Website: bh-photo
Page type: gifting
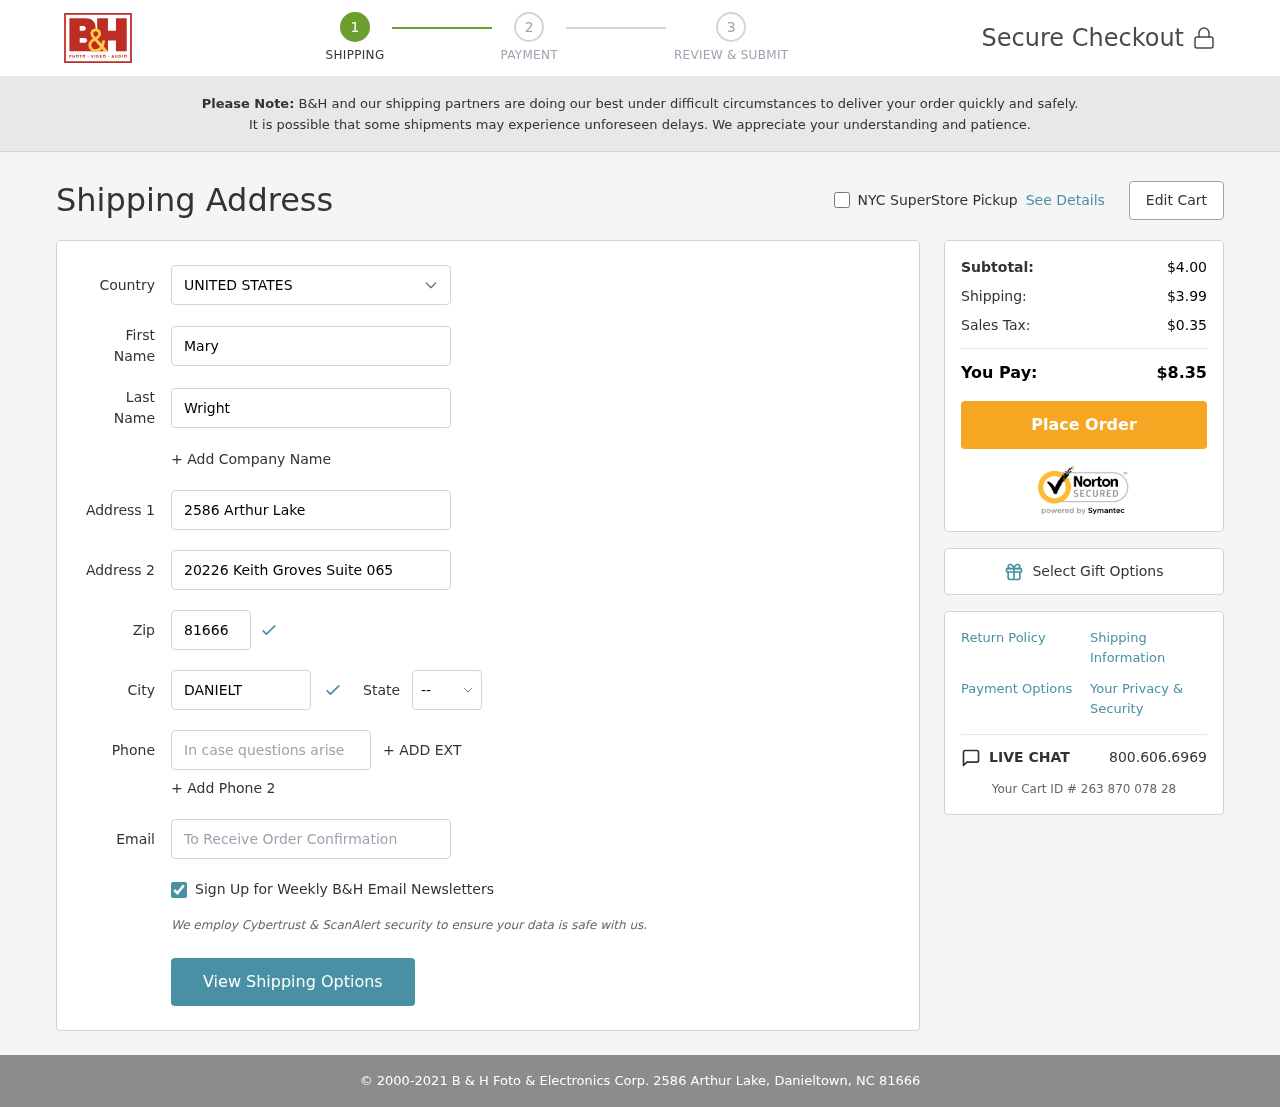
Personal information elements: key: PII_CITY
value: Danieltown
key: PII_COUNTRY
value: United States
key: PII_EMAIL
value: mwright@yahoo.com
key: PII_FIRSTNAME
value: Mary
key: PII_LASTNAME
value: Wright
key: PII_PHONE
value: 4517720695
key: PII_POSTCODE
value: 81666
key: PII_STATE_ABBR
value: NC
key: PII_STREET
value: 2586 Arthur Lake
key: PII_STREET2
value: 20226 Keith Groves Suite 065
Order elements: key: ORDER_SUBTOTAL
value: $4.00
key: ORDER_SHIPPING_COST
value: $3.99
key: ORDER_TAX
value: $0.35
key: ORDER_TOTAL
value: $8.35
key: ORDER_ID
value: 263 870 078 28